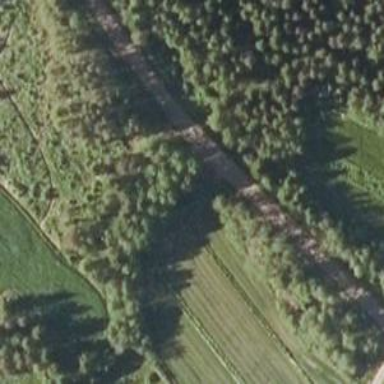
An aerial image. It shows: Tertiary road.